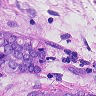
Metastatic tissue present: yes